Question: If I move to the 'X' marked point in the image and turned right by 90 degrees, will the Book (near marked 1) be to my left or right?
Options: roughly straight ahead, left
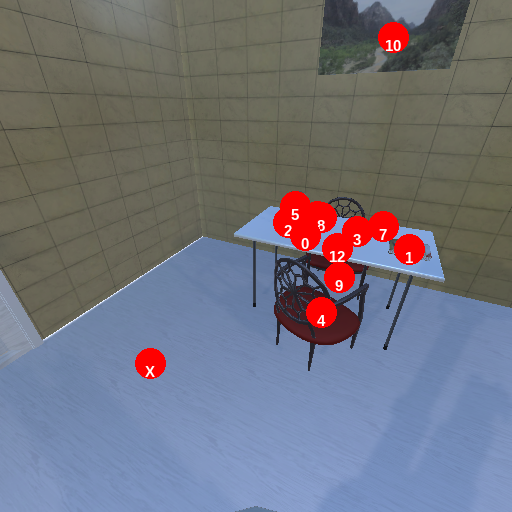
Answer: roughly straight ahead